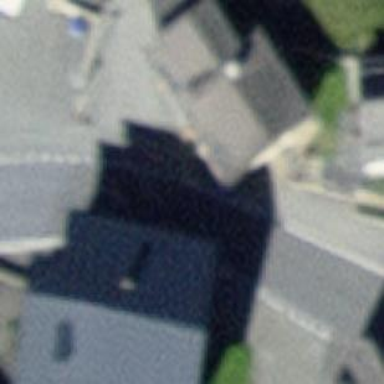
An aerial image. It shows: Building.